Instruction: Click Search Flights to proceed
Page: home
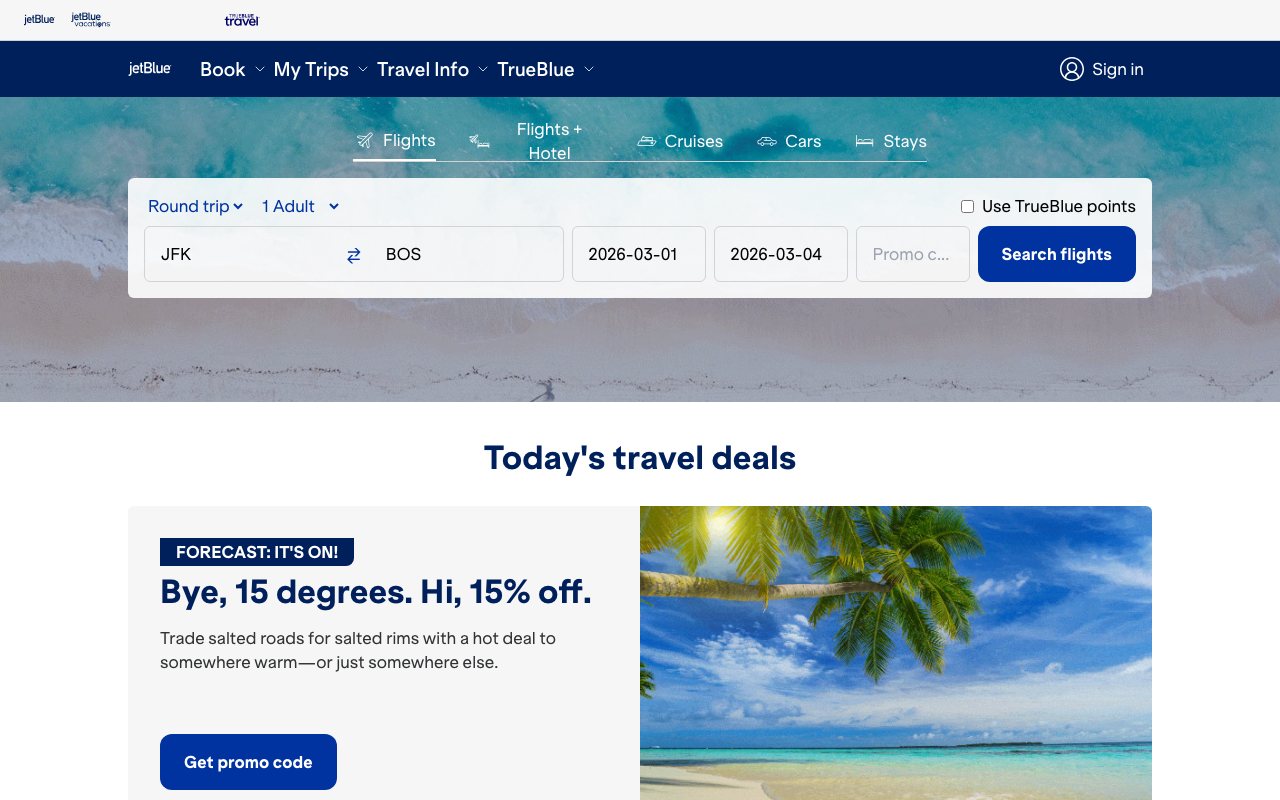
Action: click